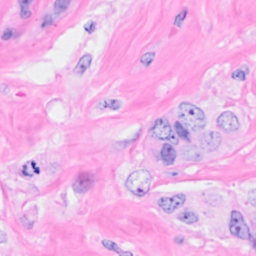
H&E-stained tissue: Breast